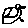
Label: bird